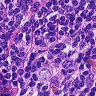
Metastatic tissue present: no